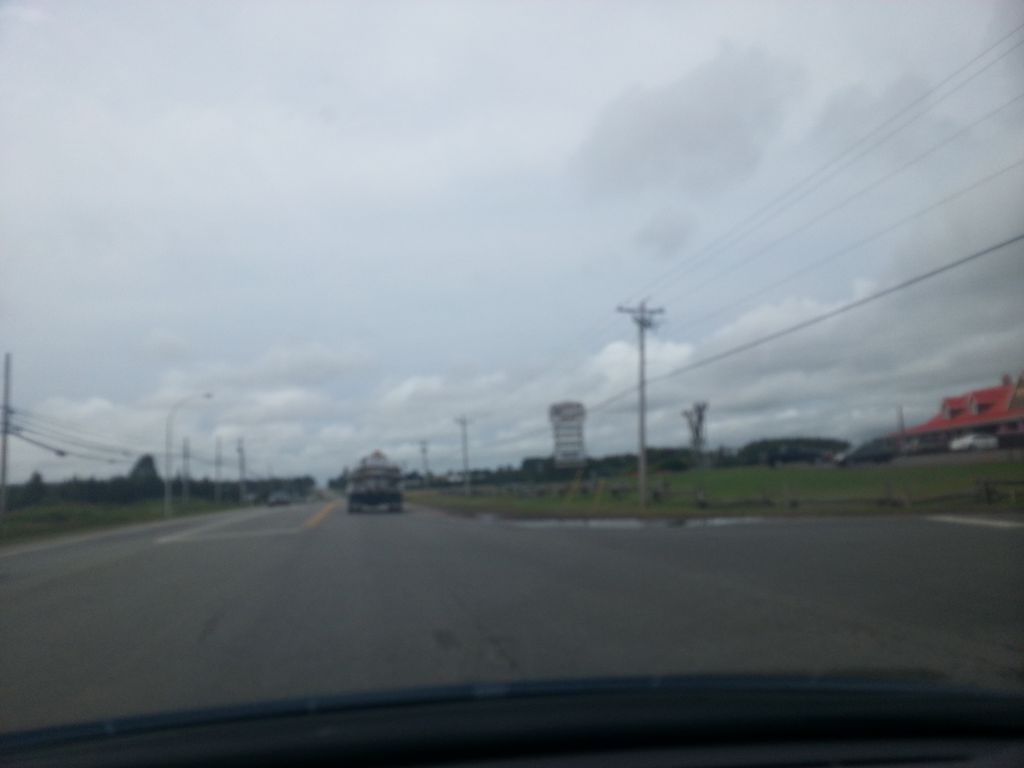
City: charlottetown